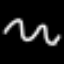
Label: squiggle